Question: I have this code.
'''
@SuppressLint("SetJavaScriptEnabled")
@Composable
fun WebPageScreen(urlToRender: String) {
AndroidView(factory = {
WebView(it).apply {
layoutParams = ViewGroup.LayoutParams(
ViewGroup.LayoutParams.MATCH_PARENT,
ViewGroup.LayoutParams.MATCH_PARENT
)
webViewClient = WebViewClient()
loadUrl("https:....") //Url to be loaded
}
}, update = {
it.loadUrl("https:...") //Url to be loaded
})
}
'''
Im trying to loading this <URL>
When i load this page it is redirecting but showing error what is the problem and how to solve this?
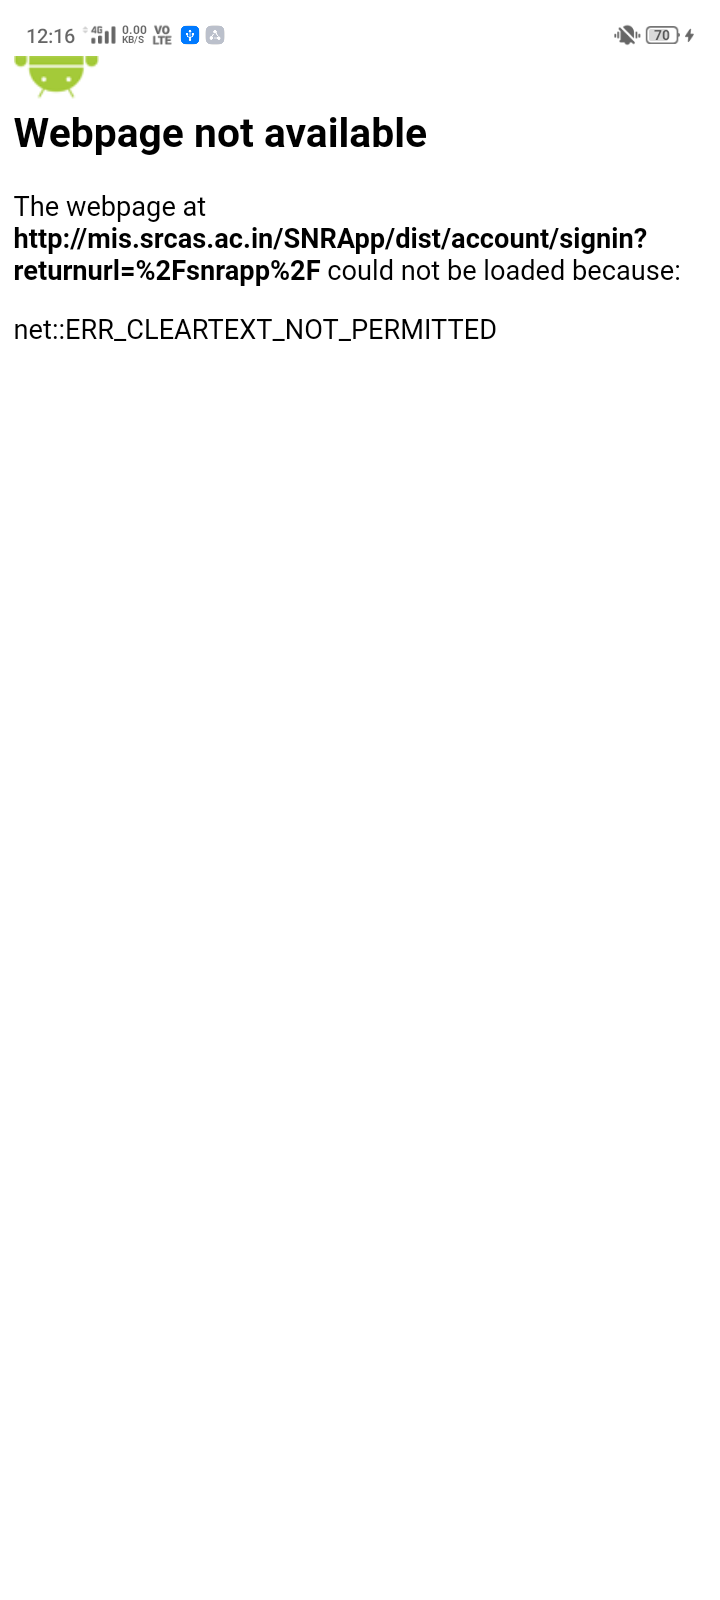
Answer: The webview is not working for particular url because the authorizer of that website have secured it in such a way. To Access that url in webview we need to get client certificate from the authority.